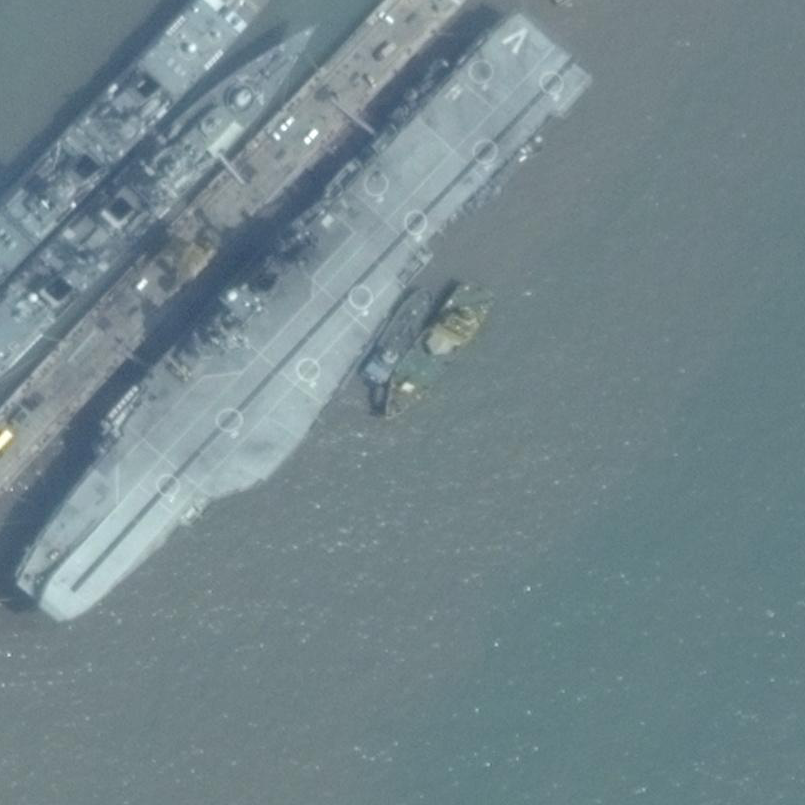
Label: aircraft_carrier